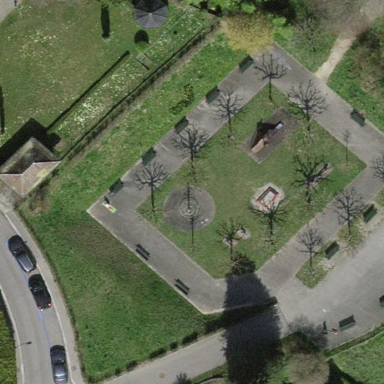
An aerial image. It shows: Park.